Question: I have a SFSB defined bellow:
'''
@Named("loginManager")
@Stateful
@SessionScoped
public class LoginManager {
@PersistenceContext(type = PersistenceContextType.EXTENDED)
private EntityManager em;
'''
And I have a '@Remove' annotated method:
'''
@Remove
public void remove() {
log.info("loginManager removed");
}
'''
But when I call this method in 'h:commandButton', an Exception is thrown:
'''
16:19:32,640 FATAL [javax.enterprise.resource.webcontainer.jsf.context] (default task-64) #{loginManager.logout()}: org.jboss.weld.exceptions.UnsupportedOperationException: WELD-000037: Cannot call EJB remove method directly on non-dependent scoped bean public java.lang.String cn.fh.codeschool.action.LoginManager.logout(): javax.faces.FacesException: #{loginManager.logout()}: org.jboss.weld.exceptions.UnsupportedOperationException: WELD-000037: Cannot call EJB remove method directly on non-dependent scoped bean public java.lang.String cn.fh.codeschool.action.LoginManager.logout()
at com.sun.faces.lifecycle.InvokeApplicationPhase.execute(InvokeApplicationPhase.java:89) [jsf-impl-2.2.6-jbossorg-3.jar:]
at com.sun.faces.lifecycle.Phase.doPhase(Phase.java:101) [jsf-impl-2.2.6-jbossorg-3.jar:]
at com.sun.faces.lifecycle.LifecycleImpl.execute(LifecycleImpl.java:198) [jsf-impl-2.2.6-jbossorg-3.jar:]
at javax.faces.webapp.FacesServlet.service(FacesServlet.java:646) [jboss-jsf-api_2.2_spec-2.2.6.jar:2.2.6]
at io.undertow.servlet.handlers.ServletHandler.handleRequest(ServletHandler.java:85) [undertow-servlet-1.0.5.Final.jar:1.0.5.Final]
at io.undertow.servlet.handlers.security.ServletSecurityRoleHandler.handleRequest(ServletSecurityRoleHandler.java:61) [undertow-servlet-1.0.5.Final.jar:1.0.5.Final]
at io.undertow.servlet.handlers.ServletDispatchingHandler.handleRequest(ServletDispatchingHandler.java:36) [undertow-servlet-1.0.5.Final.jar:1.0.5.Final]
at org.wildfly.extension.undertow.security.SecurityContextAssociationHandler.handleRequest(SecurityContextAssociationHandler.java:78)
at io.undertow.server.handlers.PredicateHandler.handleRequest(PredicateHandler.java:25) [undertow-core-1.0.5.Final.jar:1.0.5.Final]
at io.undertow.servlet.handlers.security.SSLInformationAssociationHandler.handleRequest(SSLInformationAssociationHandler.java:113) [undertow-servlet-1.0.5.Final.jar:1.0.5.Final]
at io.undertow.servlet.handlers.security.ServletAuthenticationCallHandler.handleRequest(ServletAuthenticationCallHandler.java:56) [undertow-servlet-1.0.5.Final.jar:1.0.5.Final]
at io.undertow.security.handlers.AbstractConfidentialityHandler.handleRequest(AbstractConfidentialityHandler.java:45) [undertow-core-1.0.5.Final.jar:1.0.5.Final]
at io.undertow.servlet.handlers.security.ServletConfidentialityConstraintHandler.handleRequest(ServletConfidentialityConstraintHandler.java:61) [undertow-servlet-1.0.5.Final.jar:1.0.5.Final]
at io.undertow.security.handlers.AuthenticationMechanismsHandler.handleRequest(AuthenticationMechanismsHandler.java:58) [undertow-core-1.0.5.Final.jar:1.0.5.Final]
at io.undertow.servlet.handlers.security.CachedAuthenticatedSessionHandler.handleRequest(CachedAuthenticatedSessionHandler.java:70) [undertow-servlet-1.0.5.Final.jar:1.0.5.Final]
at io.undertow.security.handlers.SecurityInitialHandler.handleRequest(SecurityInitialHandler.java:76) [undertow-core-1.0.5.Final.jar:1.0.5.Final]
at io.undertow.server.handlers.PredicateHandler.handleRequest(PredicateHandler.java:25) [undertow-core-1.0.5.Final.jar:1.0.5.Final]
at org.wildfly.extension.undertow.security.jacc.JACCContextIdHandler.handleRequest(JACCContextIdHandler.java:61)
at io.undertow.server.handlers.PredicateHandler.handleRequest(PredicateHandler.java:25) [undertow-core-1.0.5.Final.jar:1.0.5.Final]
at io.undertow.server.handlers.PredicateHandler.handleRequest(PredicateHandler.java:25) [undertow-core-1.0.5.Final.jar:1.0.5.Final]
at io.undertow.servlet.handlers.ServletInitialHandler.handleFirstRequest(ServletInitialHandler.java:240) [undertow-servlet-1.0.5.Final.jar:1.0.5.Final]
at io.undertow.servlet.handlers.ServletInitialHandler.dispatchRequest(ServletInitialHandler.java:227) [undertow-servlet-1.0.5.Final.jar:1.0.5.Final]
at io.undertow.servlet.handlers.ServletInitialHandler.access$000(ServletInitialHandler.java:73) [undertow-servlet-1.0.5.Final.jar:1.0.5.Final]
at io.undertow.servlet.handlers.ServletInitialHandler$1.handleRequest(ServletInitialHandler.java:146) [undertow-servlet-1.0.5.Final.jar:1.0.5.Final]
at io.undertow.server.Connectors.executeRootHandler(Connectors.java:168) [undertow-core-1.0.5.Final.jar:1.0.5.Final]
at io.undertow.server.HttpServerExchange$1.run(HttpServerExchange.java:727) [undertow-core-1.0.5.Final.jar:1.0.5.Final]
at java.util.concurrent.ThreadPoolExecutor.runWorker(ThreadPoolExecutor.java:1145) [rt.jar:1.7.0_21]
at java.util.concurrent.ThreadPoolExecutor$Worker.run(ThreadPoolExecutor.java:615) [rt.jar:1.7.0_21]
at java.lang.Thread.run(Thread.java:722) [rt.jar:1.7.0_21]
'''

How can I destroy SFSB by myself instead of by container? I find that when I request a SFSB, there will be many beans constructed instead of one. I really concern about the memory usage.
Thanks!
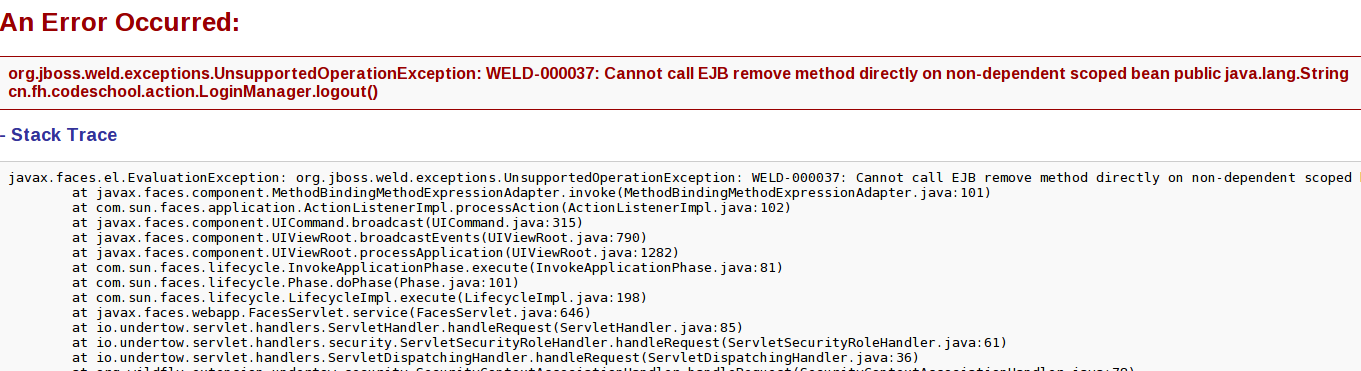
Answer: I've figured it out.
SFSB should not be used in this way. Normally I need to inject it to a managed bean then invoke SFSB's business logic inside that managed bean.
If we want to destroy SFSB by calling '@Remove' method, we shoud Remove the '@Named' and the '@SessionScoped' annotation on that SFSB.